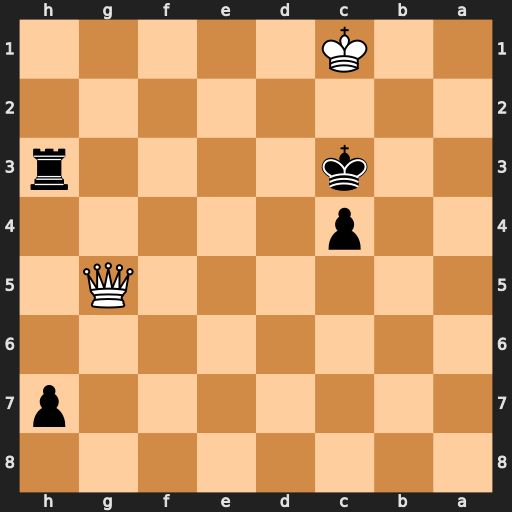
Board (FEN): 8/7p/8/6Q1/2p5/2k4r/8/2K5
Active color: b
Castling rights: -
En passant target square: -
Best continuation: Rh1+ Qg1 Rxg1#